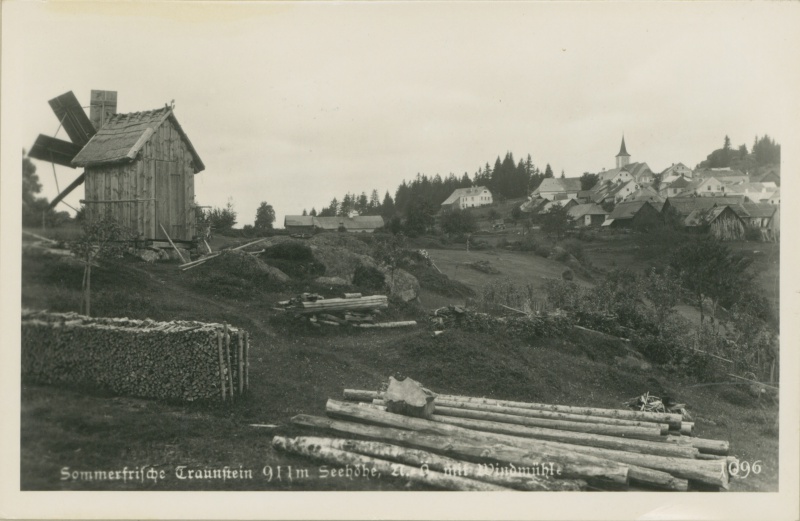
Institution: Österreichisches Museum für Volkskunde Wien
Schlagwörter: baum, berg, himmel, weiß, wolken, baumstämme, bäume, grün, kirchturm, landschaft, stadt, grau, hintergrund, holz, schwarz, gebäude, gras, haus, weg, wiese, häuser, hügel, mühle, natur, stamm, windmühle, hütte, kirche, sonne, wiesen, windrad, land, wald, arbeit, schuppen, turm, deutschland, sommer, ort, abhang, acker, berge, fels, gebirge, hang, dorf, dächer, alm, rad, holzstämme, luft, stämme, foto, fotografie, scheune, bayern, glockenturm, alpen, technik, urlaub, schwarz weiss, fichte, österreich, sonntag, karte, werkstatt, brennholz, stapel, gesträuch, postkarte, christen, fotographie, kirsche, hölzer, wals, historisch, sommerfrische, abbau, holzstapel, andschaft, holzstoss, flüge, stdt, sägewerk, forstwirtschaft, holzwirtschaft, traunstein, holzscheitel, windenergie, #windmühle, mühlr, dofr, verarbeitung, windmüle, 1996, 911m, bernau, 911, fortwirtschaft, gerbrunn, windm�hle, wildmühle, bergeg, frische lft, baumstamm#, baumsatmm, hollndwind